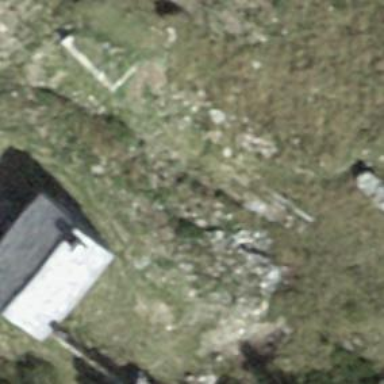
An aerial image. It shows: Isolated dwelling in remote location.